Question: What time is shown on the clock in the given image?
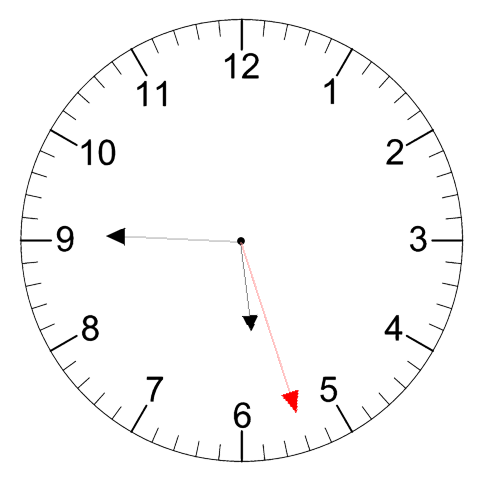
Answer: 05:45:27